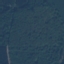
Land use / land cover: Forest